Field crop: maize
Growth stage: 2
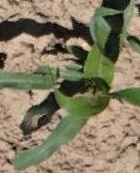
Species: maize